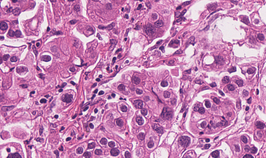
Tumor epithelial tissue: yes
Tumor-associated stroma tissue: yes
Normal tissue: no